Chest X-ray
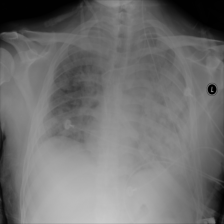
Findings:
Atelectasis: negative
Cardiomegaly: negative
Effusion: negative
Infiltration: negative
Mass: negative
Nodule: negative
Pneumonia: negative
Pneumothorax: negative
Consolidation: positive
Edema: negative
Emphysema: negative
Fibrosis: negative
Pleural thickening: negative
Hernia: negative